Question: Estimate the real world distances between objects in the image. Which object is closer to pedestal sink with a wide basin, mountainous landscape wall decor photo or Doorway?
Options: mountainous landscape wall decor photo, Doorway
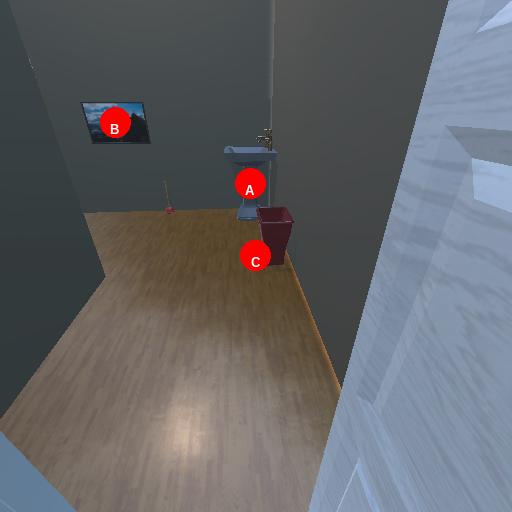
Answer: mountainous landscape wall decor photo